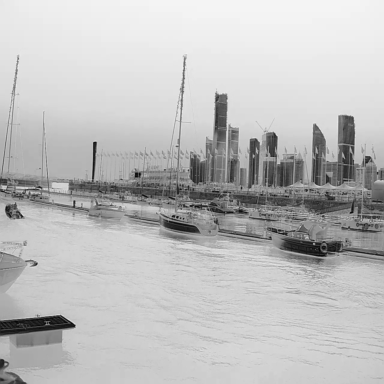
There are ten objects shown in the infrared image, including four canoes, and six sailboats.